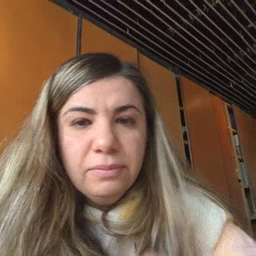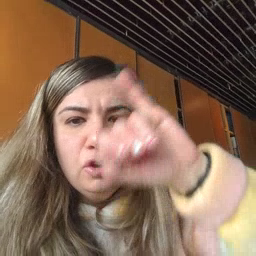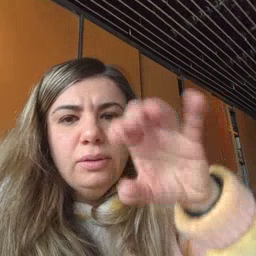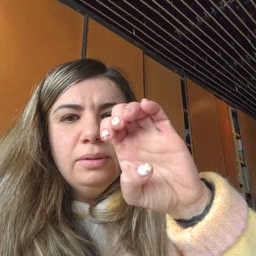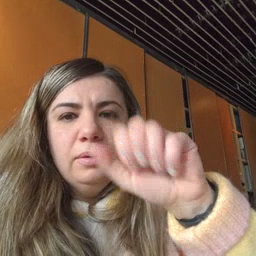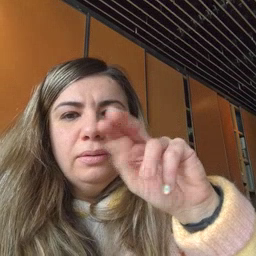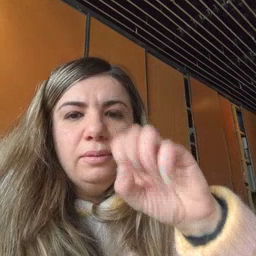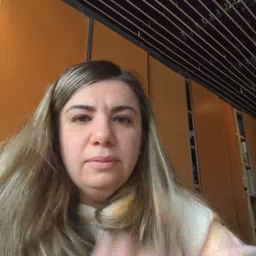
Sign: jeans